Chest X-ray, AP view. Patient: 30 years old, sex M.
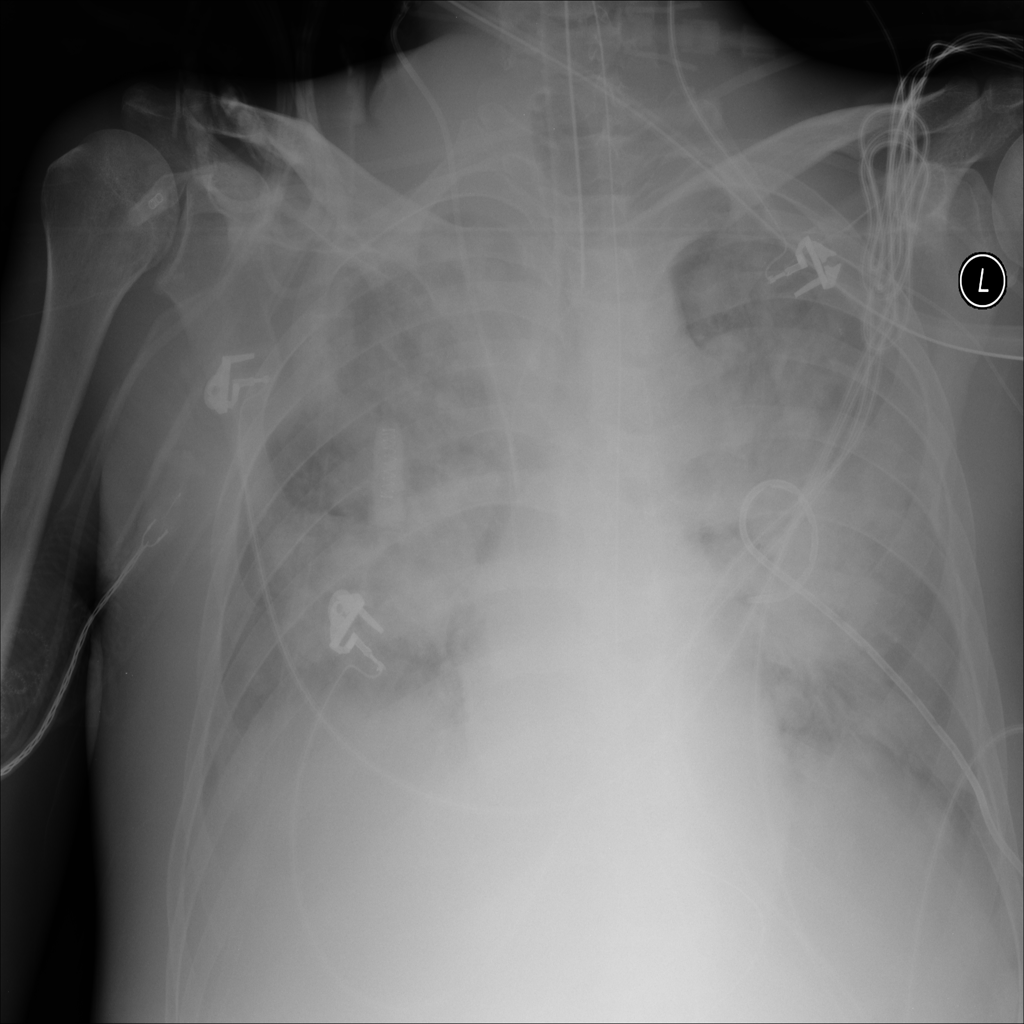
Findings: Consolidation, Nodule